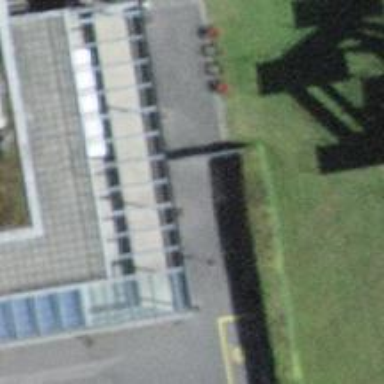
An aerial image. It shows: Gate.